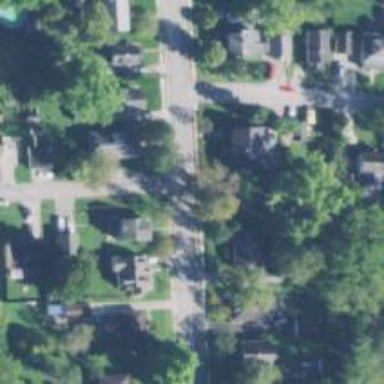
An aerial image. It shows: Unmarked crossing on the road.